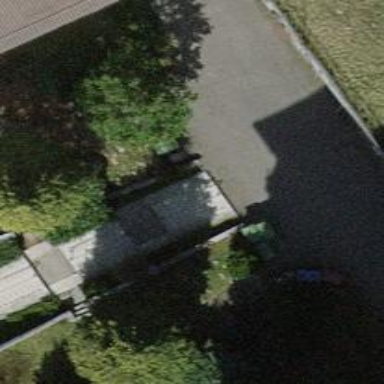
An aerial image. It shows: Concrete steps with ramp available for accessibility.